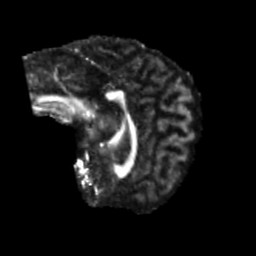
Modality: FA
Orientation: sagittal
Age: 59
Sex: female
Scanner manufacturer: siemens
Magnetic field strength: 3 T
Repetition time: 5.25 s
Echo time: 0.08 s